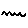
Label: zigzag